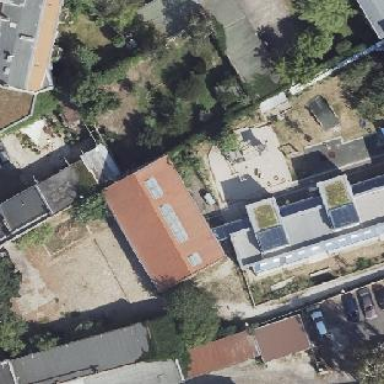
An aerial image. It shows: Community centre with gabled roof.